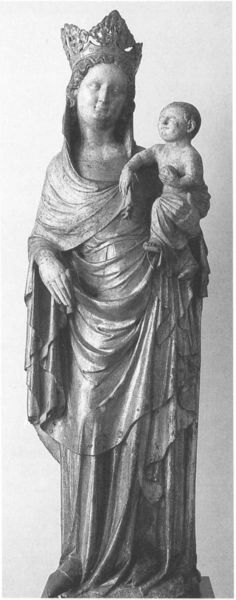
Titel: Madonna mit Kind
Institution: Berlin, Staatliche Museen - Preußischer Kulturbesitz
Schlagwörter: hand, frau, holz, kleid, arm, falten, lang, stehen, tragen, figur, gewand, haare, mantel, kind, klassizismus, mutter, krone, locken, statue, apfel, baby, faltenwurf, plastik, foto, kugel, schuh, schnitzerei, jesus, romanik, königin, gothik, maria, jesuskind, er, faktenwurf+frau